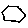
Label: hexagon